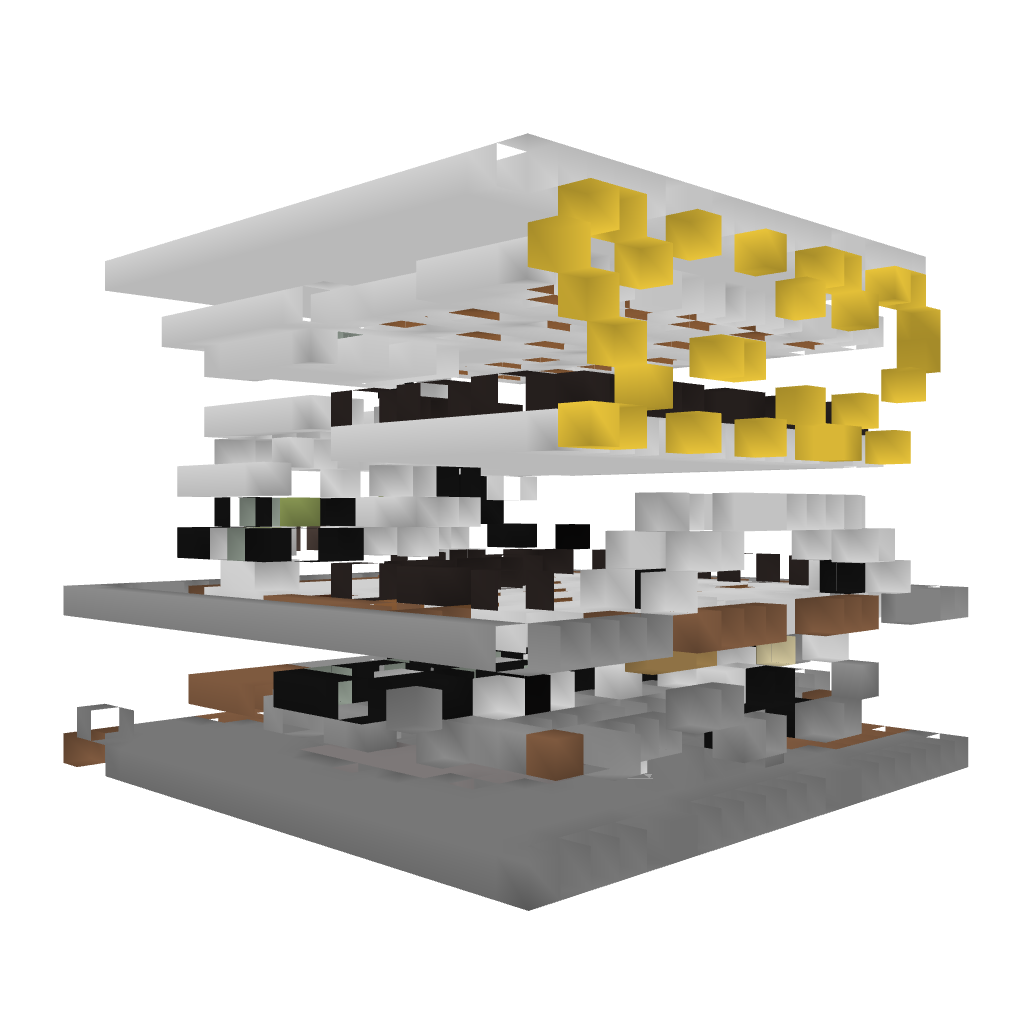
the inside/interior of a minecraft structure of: Redstone Powered Shop.